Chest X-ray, PA view. Patient: 52 years old, sex M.
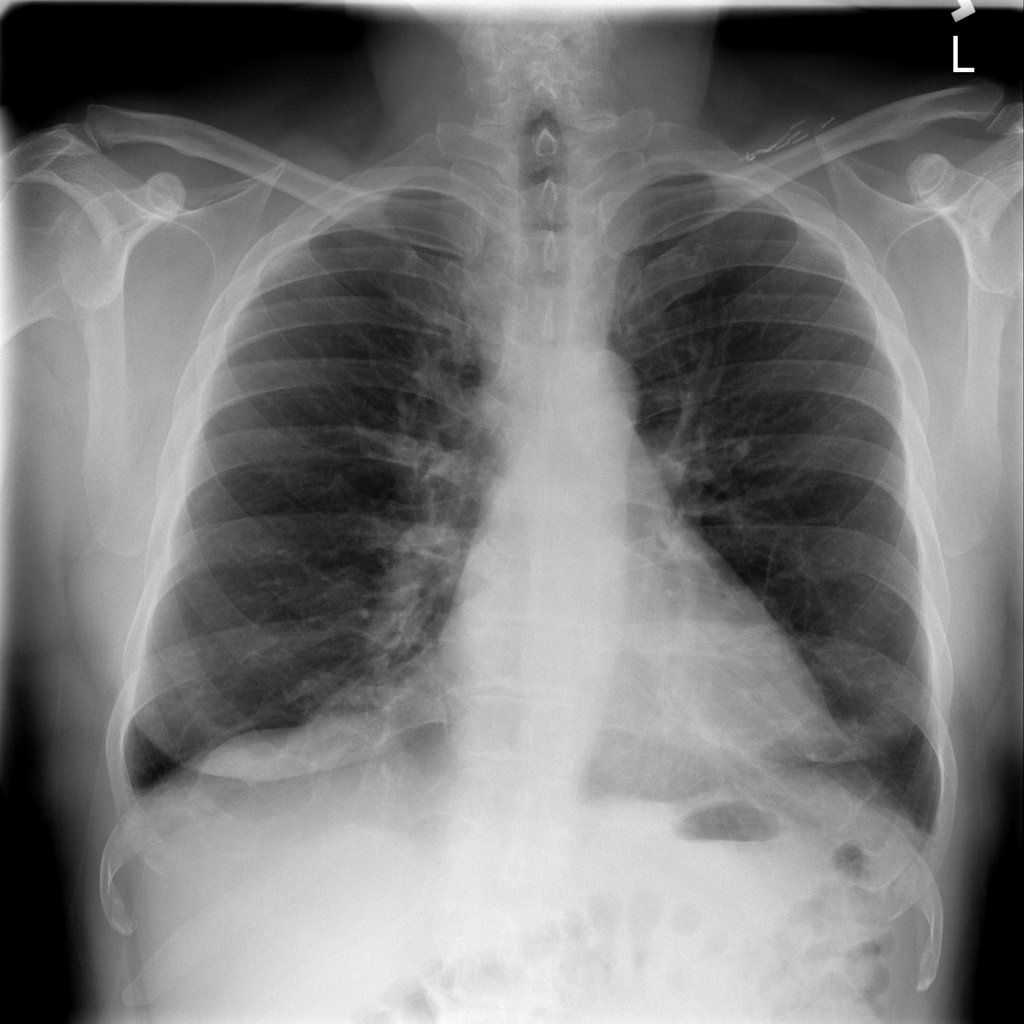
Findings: Atelectasis